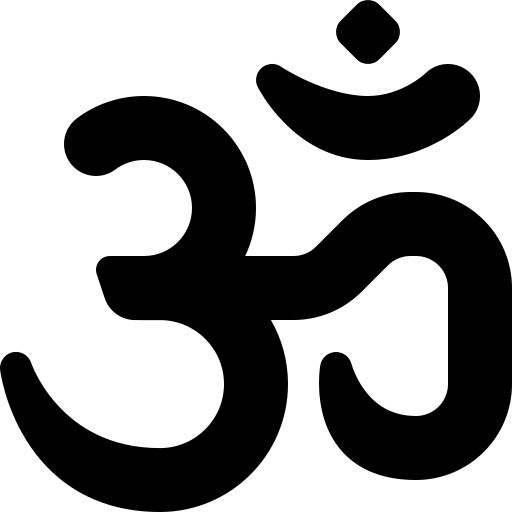
Tags: icon, FontAwesome, fa-icon, solid, om